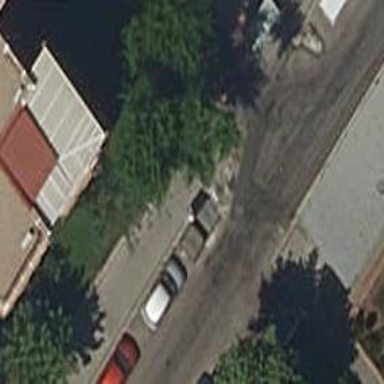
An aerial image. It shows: Residential road with asphalt surface. There are sidewalks on both sides of the road.